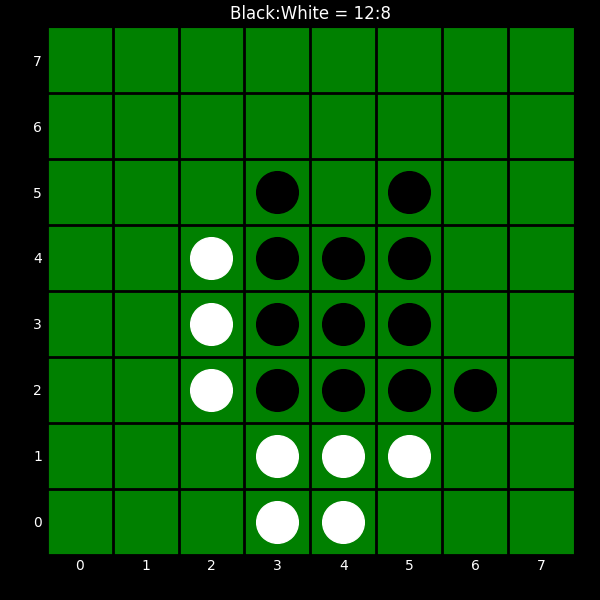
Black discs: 12
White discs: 8